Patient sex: M
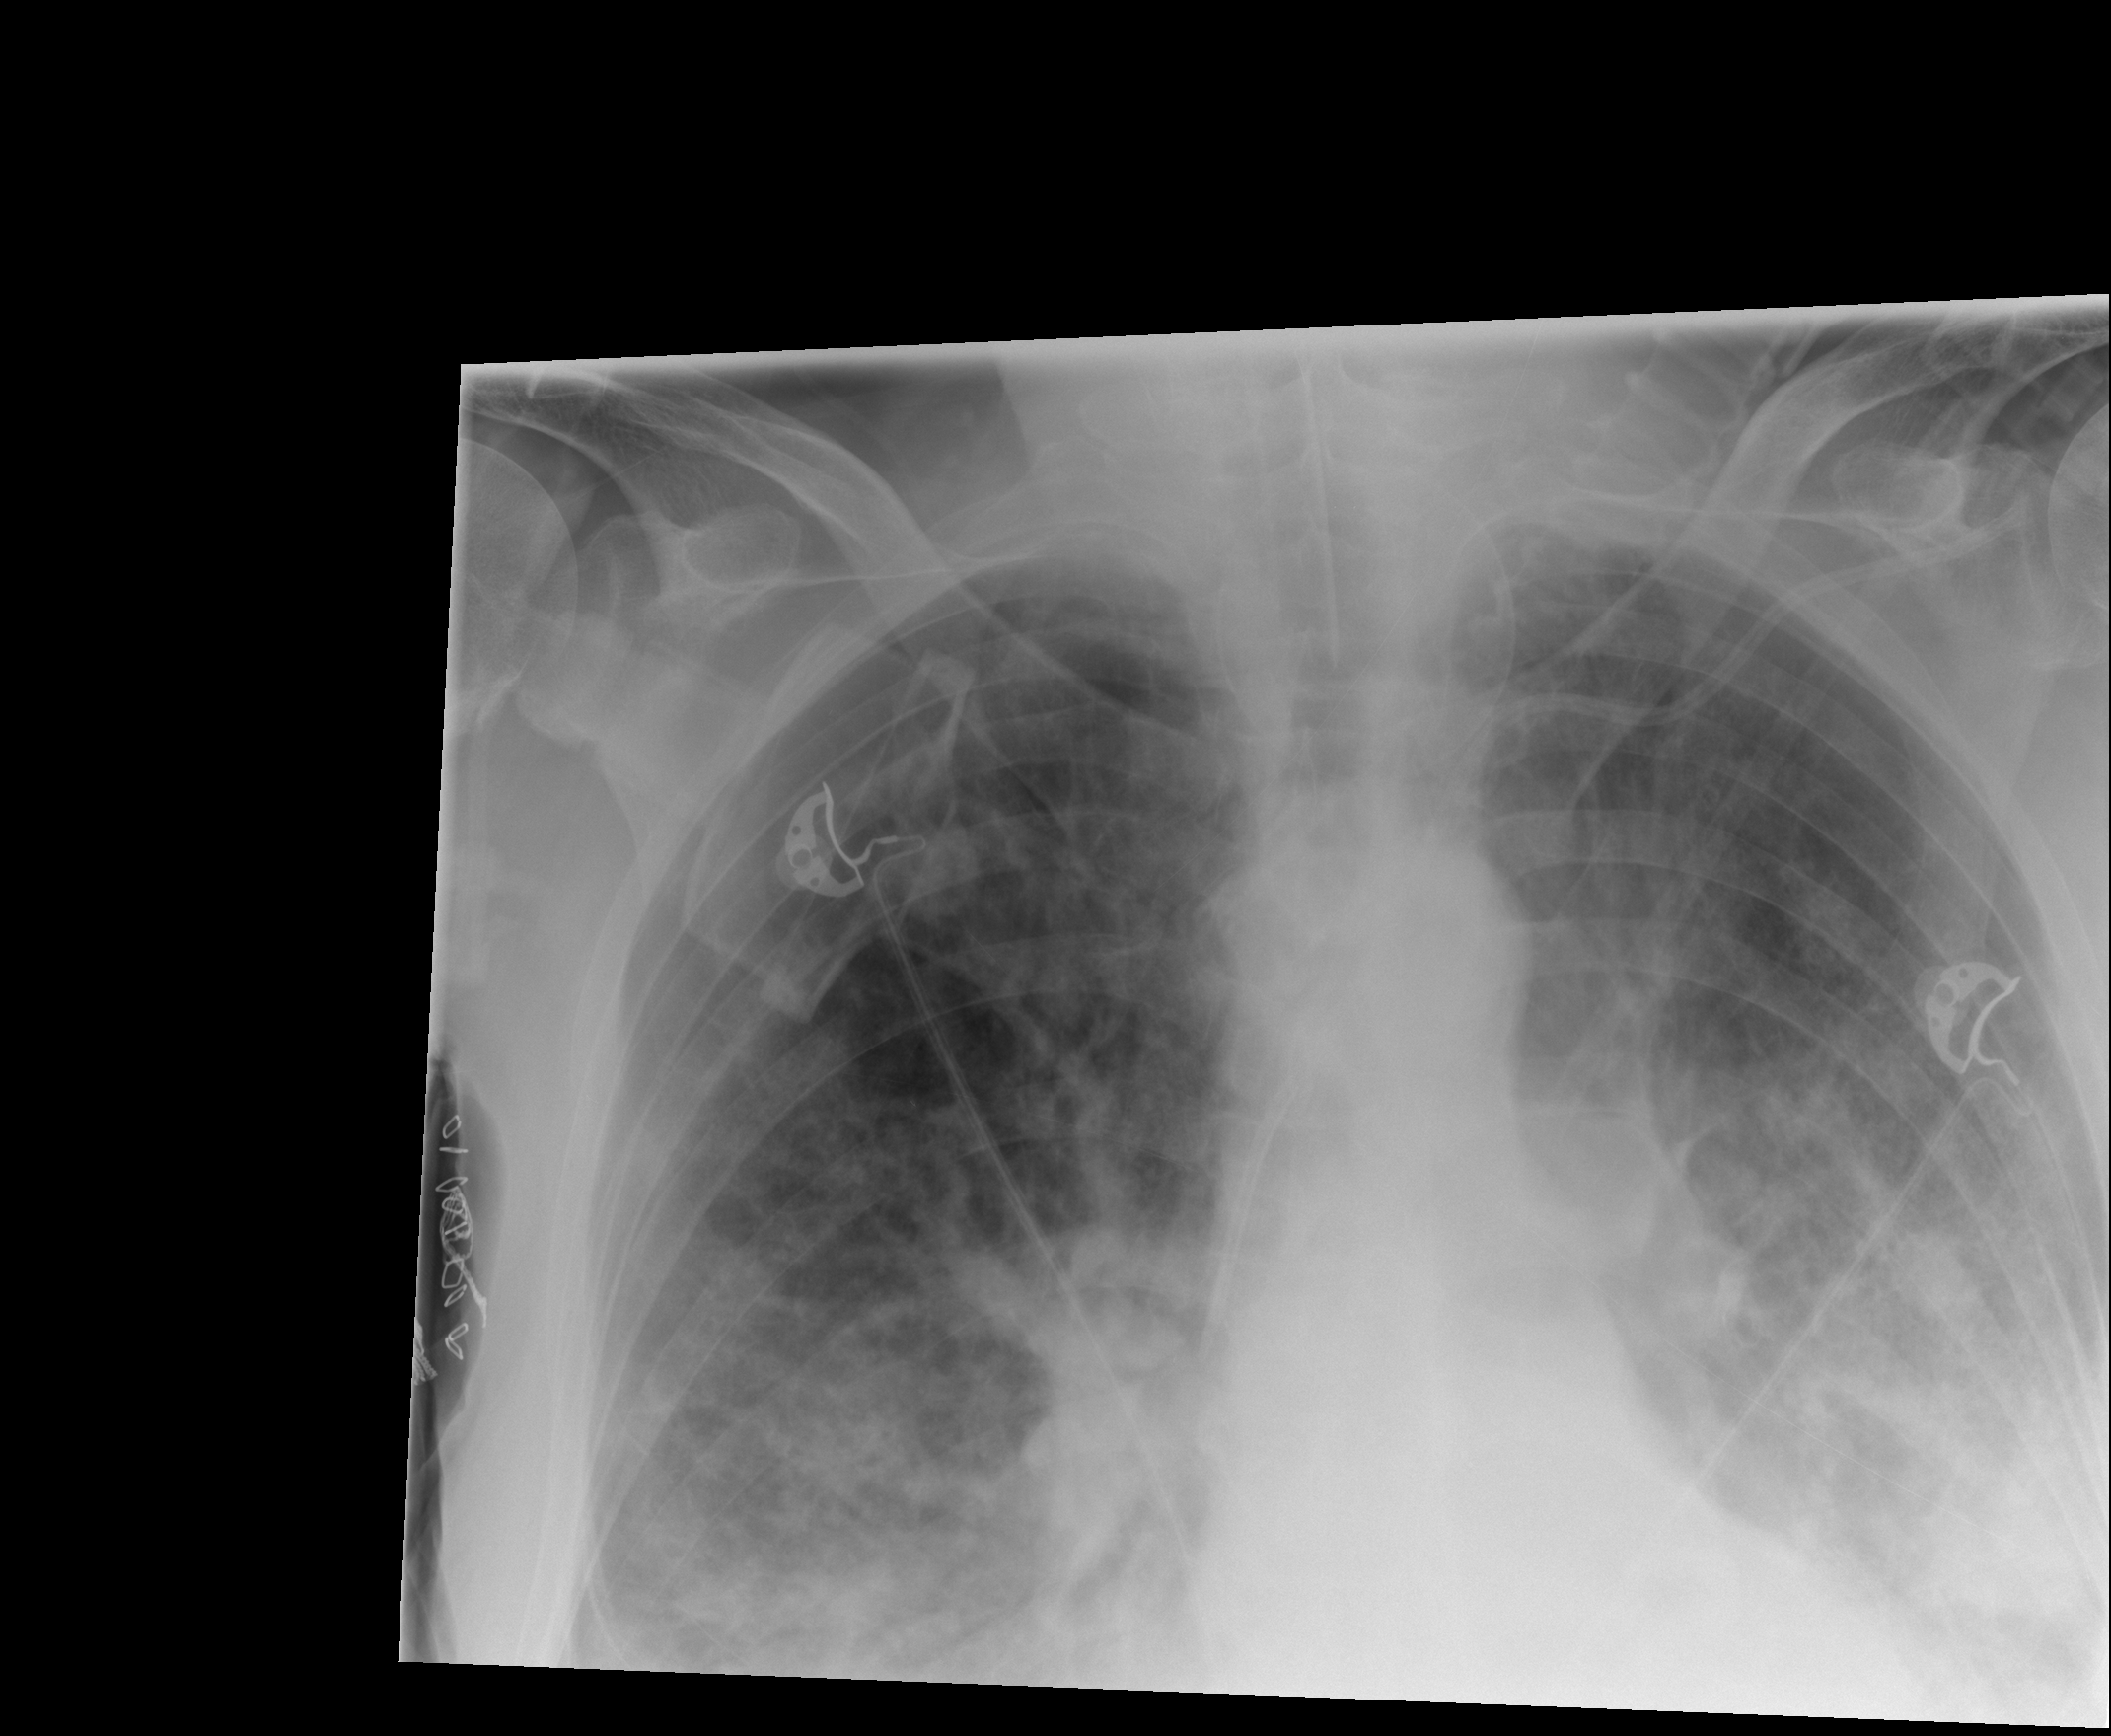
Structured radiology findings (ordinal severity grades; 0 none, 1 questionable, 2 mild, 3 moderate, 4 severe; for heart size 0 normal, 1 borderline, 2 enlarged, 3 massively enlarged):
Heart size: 2
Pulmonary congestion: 2
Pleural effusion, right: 2
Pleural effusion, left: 2
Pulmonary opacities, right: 2
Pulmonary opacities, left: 3
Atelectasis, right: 3
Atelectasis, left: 3